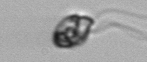
Label: flagellate_morphotype1